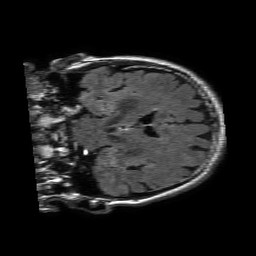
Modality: FLAIR
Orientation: coronal
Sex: male
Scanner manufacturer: philips
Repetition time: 11 s
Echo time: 0.125 s